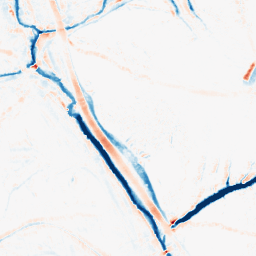
Category: morphological
Decomposition family: morphological_ellipse
Decomposition parameters: operation: average
width: 10
height: 10
Upsampling method: bilinear
Upsampling parameters: scale: 2
Upsampling scale: 2